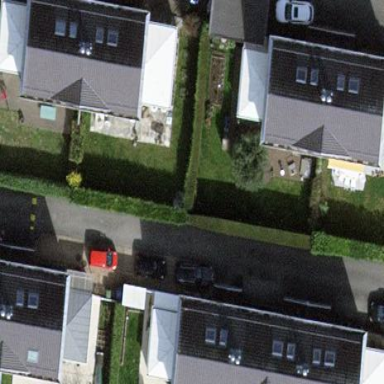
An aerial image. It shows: Garden surrounded by fence.